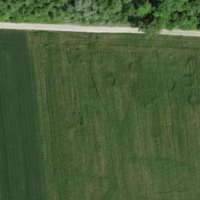
EUNIS habitat code: 44
Species observed at this site:
Populus tremula